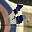
Label: 6